Interaction volume radius: 5 \u00c5
Interaction volume height: 35 \u00c5
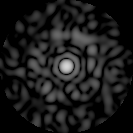
Disorder parameter: 0.82